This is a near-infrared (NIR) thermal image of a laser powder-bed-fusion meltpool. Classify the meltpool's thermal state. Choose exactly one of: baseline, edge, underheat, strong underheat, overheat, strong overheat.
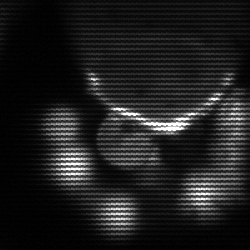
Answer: edge